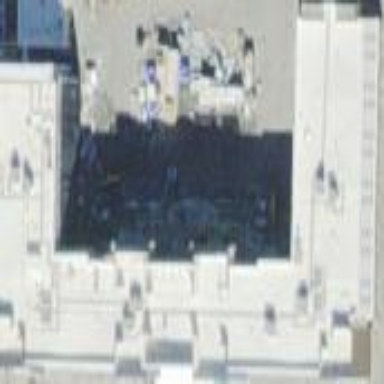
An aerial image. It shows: Hotel building.